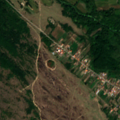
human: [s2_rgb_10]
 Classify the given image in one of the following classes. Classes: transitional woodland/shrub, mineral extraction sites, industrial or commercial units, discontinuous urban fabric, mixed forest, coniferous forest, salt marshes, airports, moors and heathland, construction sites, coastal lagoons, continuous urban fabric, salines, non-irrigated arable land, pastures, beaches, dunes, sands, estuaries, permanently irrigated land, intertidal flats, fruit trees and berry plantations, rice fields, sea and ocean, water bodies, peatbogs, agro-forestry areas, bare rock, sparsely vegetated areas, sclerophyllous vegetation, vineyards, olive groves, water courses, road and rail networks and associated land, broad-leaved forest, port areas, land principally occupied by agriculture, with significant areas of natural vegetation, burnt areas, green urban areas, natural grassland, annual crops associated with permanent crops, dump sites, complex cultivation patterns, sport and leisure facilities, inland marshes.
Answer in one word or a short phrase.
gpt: discontinuous urban fabric, non-irrigated arable land, broad-leaved forest, natural grassland, transitional woodland/shrub